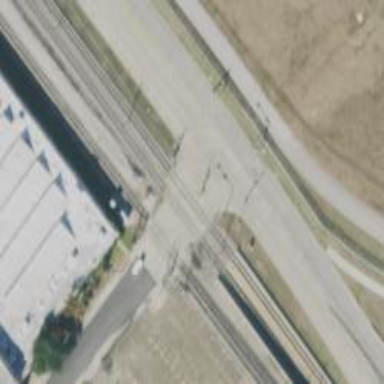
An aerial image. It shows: Railway crossing.